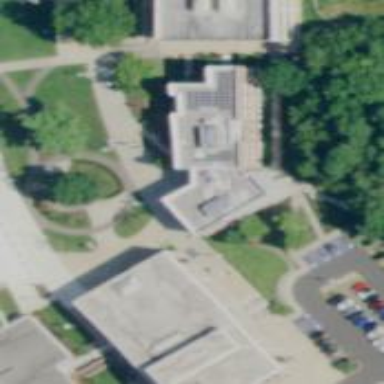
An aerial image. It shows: Library building.